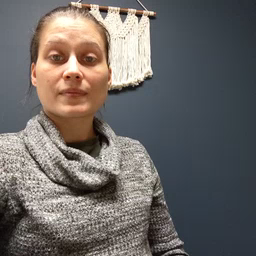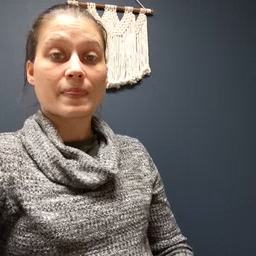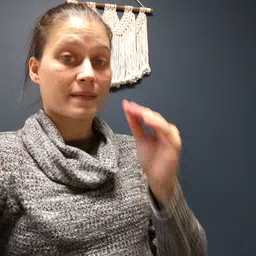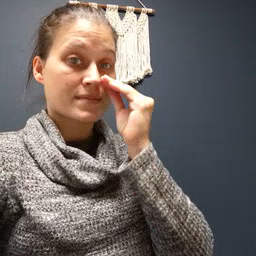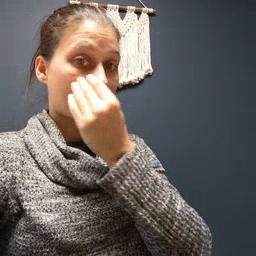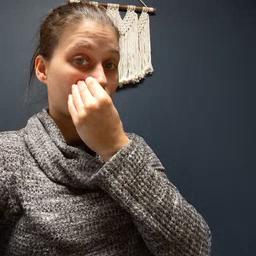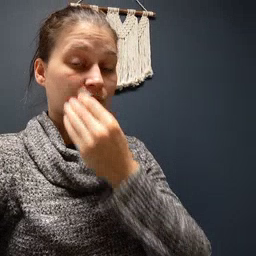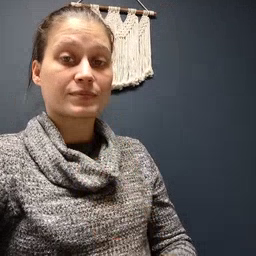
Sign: flower